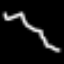
Label: squiggle